Question: I've been stuck on this thing for many hours now and I don't know what else to search for.
There's not much I can provide since the debugger doesn't show any errors but it's reproducible--I tap on a very specific item in a table view, the act of which should dismiss that modal, and then my app freezes. That doesn't happen for the other items in the table view--the modal dismisses perfectly and the app goes on.
I checked <URL> suspecting that it's a deadlock, however:
- - - 'layoutSubviews''[super layoutSubviews]''setNeedsLayout'
How can I debug this thing? I've been looking around Xcode Instruments but I can't make sense of the data I'm seeing. The System Trace template, specifically, seems capable of stopping right when the freeze occurs, unlike the others which keep on recording.
Added: What I see in System Trace
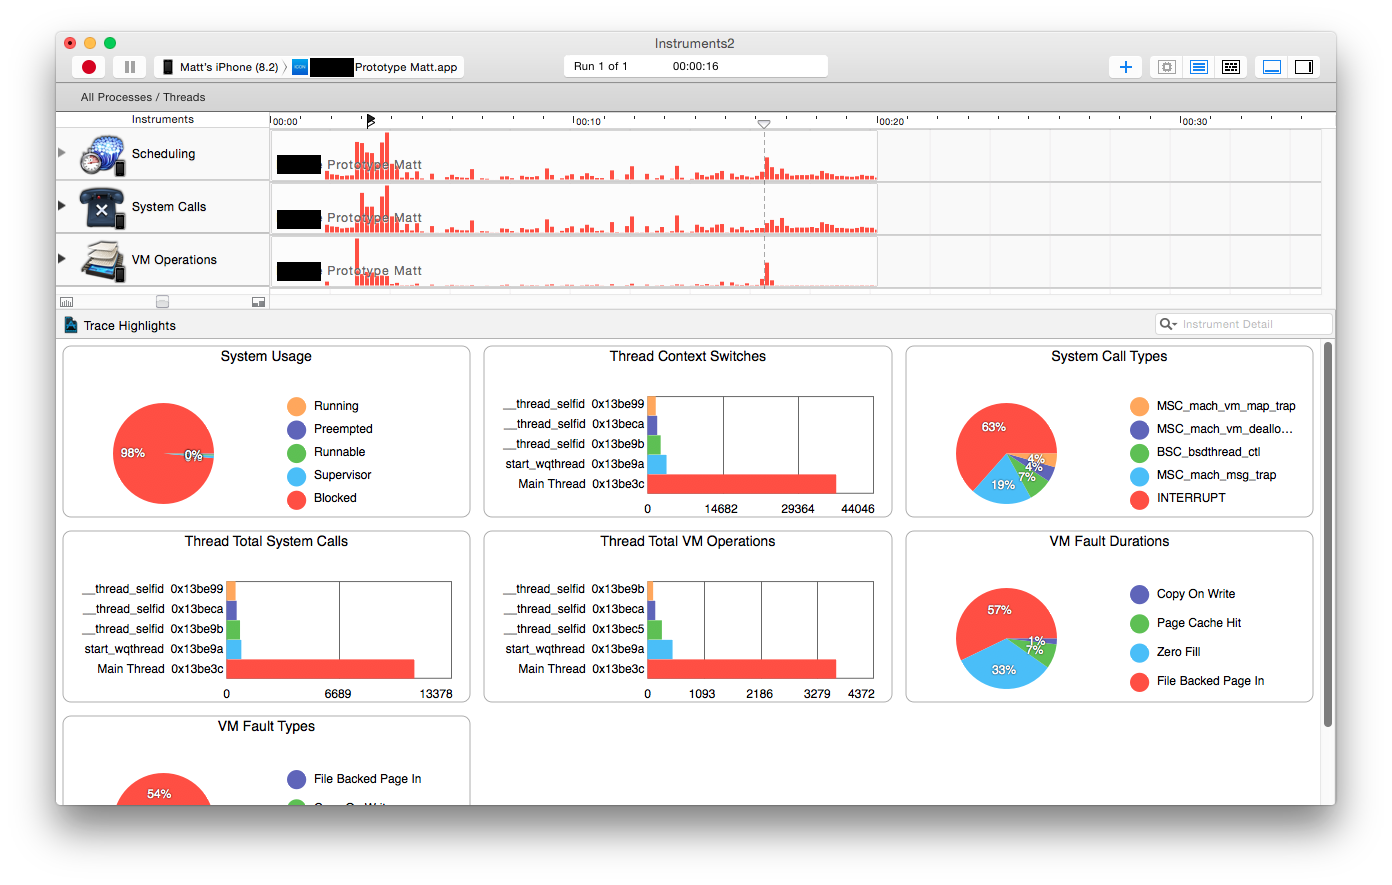
Answer: @Paulw11's comment helped--the Time Profiler template is better suited for this task than the System Trace instrument.
I used the Time Profiler and got led to a bunch of traces that point to the UINavigationBar as the suspect repetitive caller to my custom UIControl's 'layoutSubviews'. To further explain my view hierarchy:
- -
Here's the deal: If I 'alloc-initWithFrame' my custom 'UIControl' with a frame of 'CGRectZero', the app freezes. If I provide a garbage initial value to the frame (which is disregarded anyway since UINavigationBar reshapes my custom UIControl) like 'CGRectMake(0, 0, 10, 10)', .
I'm guessing that UINavigationBar gets confused about how to layout a custom title view that has an initial frame of '(0, 0, 0, 0)'. Sounds like an Apple bug.